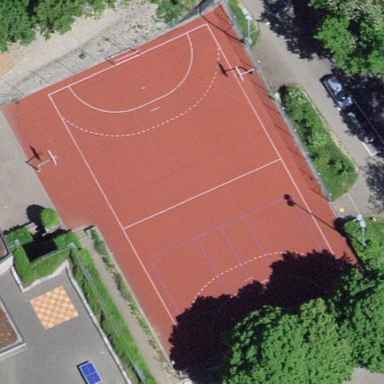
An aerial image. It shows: Handball pitch for leisure land.